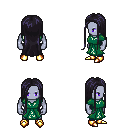
a pixel art fantasy rpg character, male body template, dark elf, purple skin, sash dress, magenta pants, raven extra-long hairstyle, gold boots, four views (front, back, left, right), 2x2 character sprite sheet, small pixel art, hard edges, no anti-aliasing